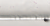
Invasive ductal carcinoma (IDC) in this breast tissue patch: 0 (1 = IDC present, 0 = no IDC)